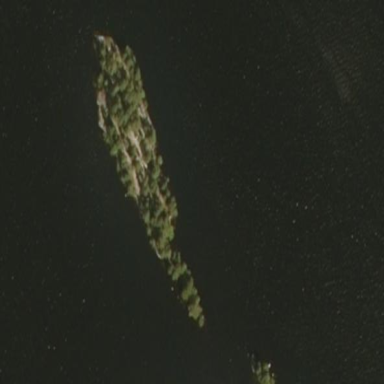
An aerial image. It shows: Island.